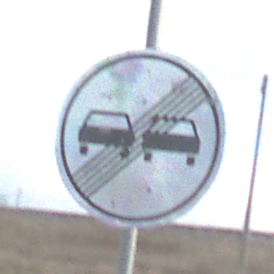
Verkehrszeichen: EndeUeberholverbot
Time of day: SunriseSunset
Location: Outdoor (RoadRail)
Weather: PartlyCloudy
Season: NotSpecified
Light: Natural